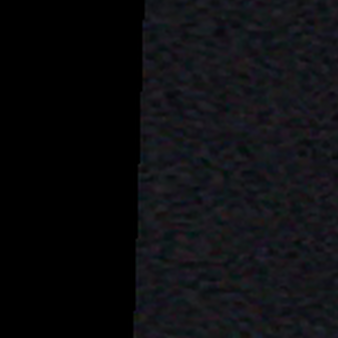
Label: other